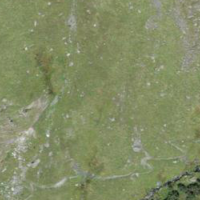
EUNIS habitat code: 26
Species observed at this site:
Saxifraga aizoides
Dactylorhiza viridis